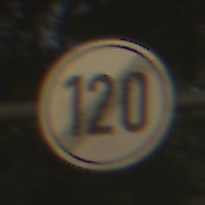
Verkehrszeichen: EndeGeschwindigkeit120
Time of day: SunriseSunset
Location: Outdoor (Suburban)
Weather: Clear
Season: NotSpecified
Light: Natural